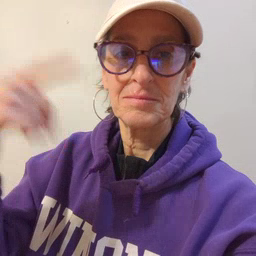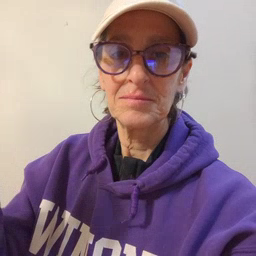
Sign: because